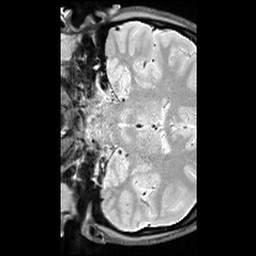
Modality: T1w
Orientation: coronal
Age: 23
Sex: female
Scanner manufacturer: siemens
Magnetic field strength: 3 T
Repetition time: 6.5 s
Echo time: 0.016 s